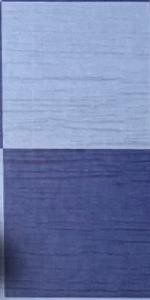
Label: Empty